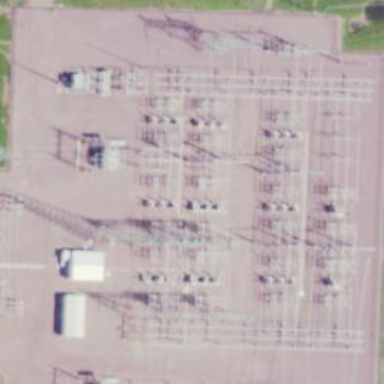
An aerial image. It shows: Switch for power supply.